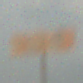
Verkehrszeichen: RichtungstafelnInKurvenGrossLinks
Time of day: SunriseSunset
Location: Outdoor (Suburban)
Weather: PartlyCloudy
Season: NotSpecified
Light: Natural